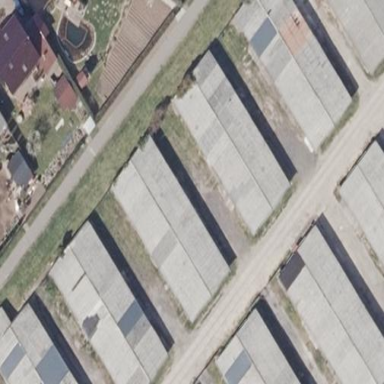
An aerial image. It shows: Group of garages.